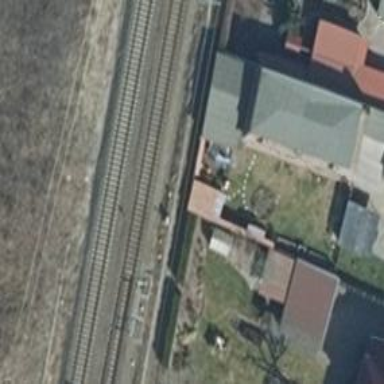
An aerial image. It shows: Railway signal.